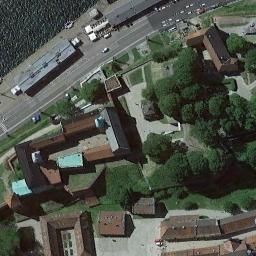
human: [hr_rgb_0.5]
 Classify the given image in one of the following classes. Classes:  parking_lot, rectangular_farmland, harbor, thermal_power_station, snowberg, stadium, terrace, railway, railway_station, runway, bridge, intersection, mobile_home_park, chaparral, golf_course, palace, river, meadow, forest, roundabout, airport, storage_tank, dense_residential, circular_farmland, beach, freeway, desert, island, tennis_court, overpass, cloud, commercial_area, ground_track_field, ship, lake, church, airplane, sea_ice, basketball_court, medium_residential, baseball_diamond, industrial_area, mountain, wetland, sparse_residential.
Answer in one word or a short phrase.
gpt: palace